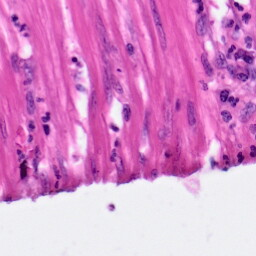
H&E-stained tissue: Pancreatic